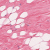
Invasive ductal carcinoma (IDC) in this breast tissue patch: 0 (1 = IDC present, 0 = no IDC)